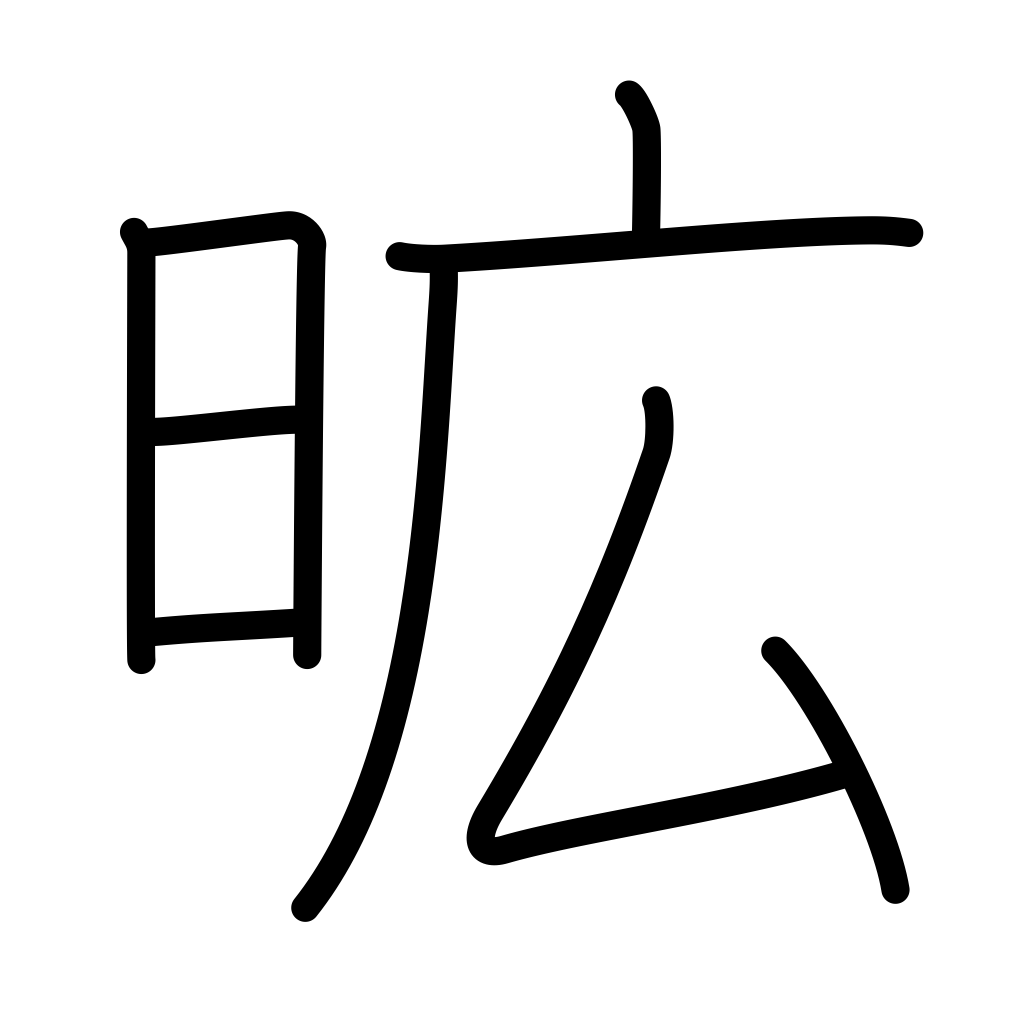
Meaning: extensive, wide, broad, empty